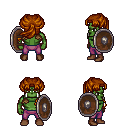
a pixel art fantasy rpg character, male body template, orc, green skin, leather shoulder armor, magenta pants, brunette princess hairstyle, brown shoes, shield, four views (front, back, left, right), 2x2 character sprite sheet, small pixel art, hard edges, no anti-aliasing